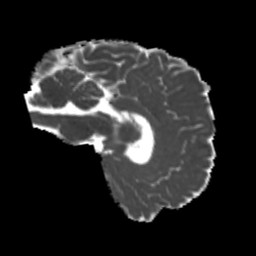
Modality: MD
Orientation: sagittal
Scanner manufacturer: siemens
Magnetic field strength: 3 T
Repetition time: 4 s
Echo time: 0.0594 s